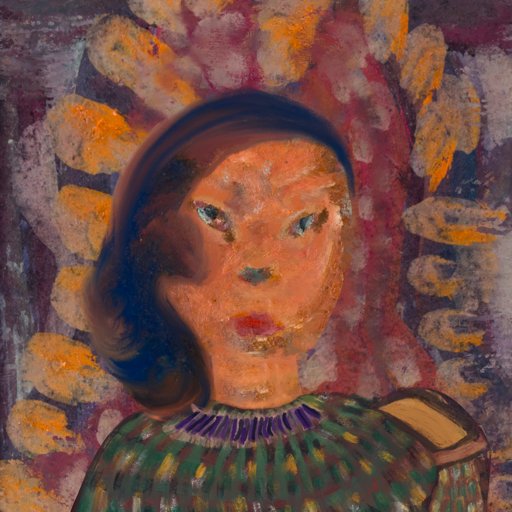
Background: Doll, Head And Neck Front: Boggyland, Face Front: Boggyland, Bust: After_Raid, Hair Front: Mother_And_Son_Son, Head Accessory: Blank, Second Necklace: Blank, Necklace: HillGirl, Baby: Blank